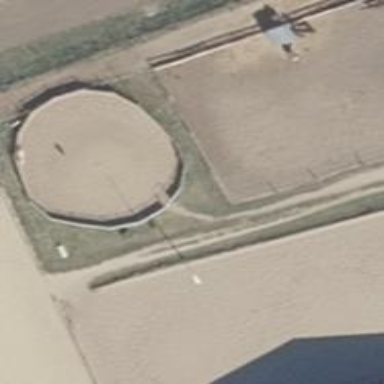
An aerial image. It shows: Equestrian sports pitch with sandy surface for leisure land activities.